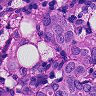
Metastatic tissue present: yes